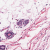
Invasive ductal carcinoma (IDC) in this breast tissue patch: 0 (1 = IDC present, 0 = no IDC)